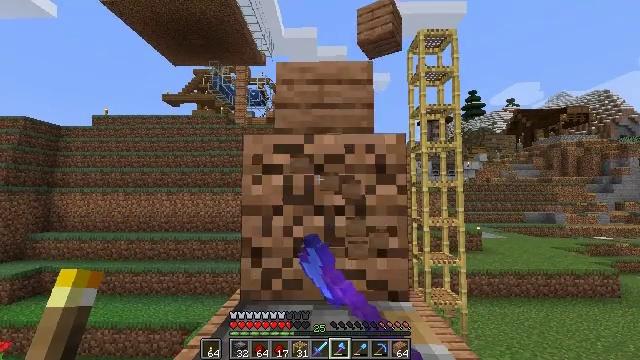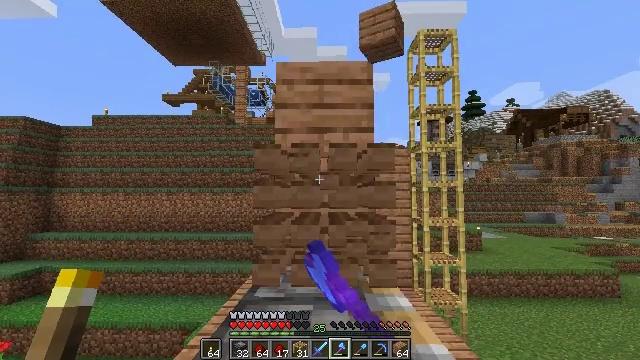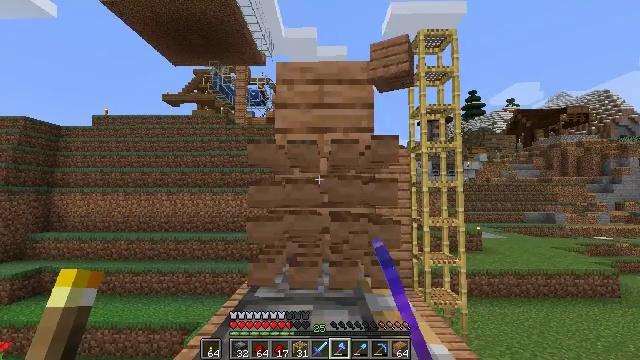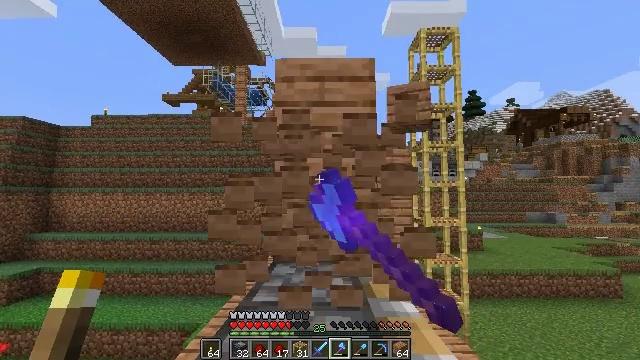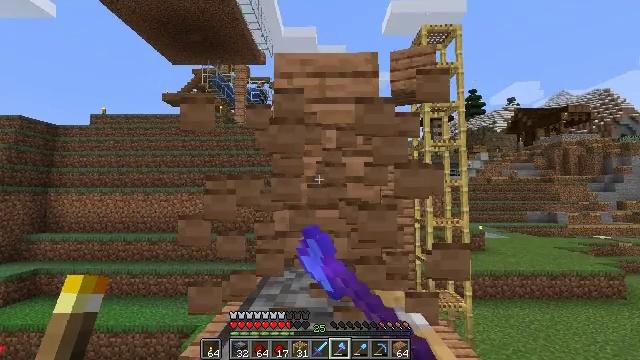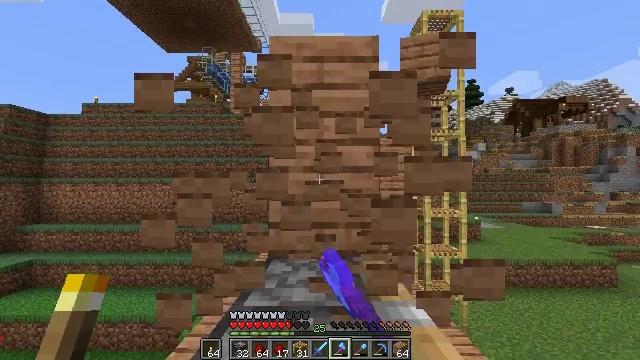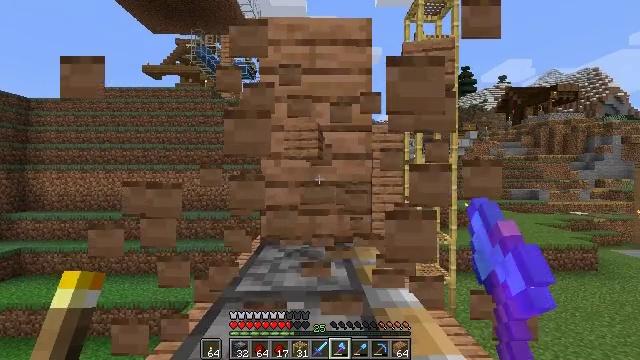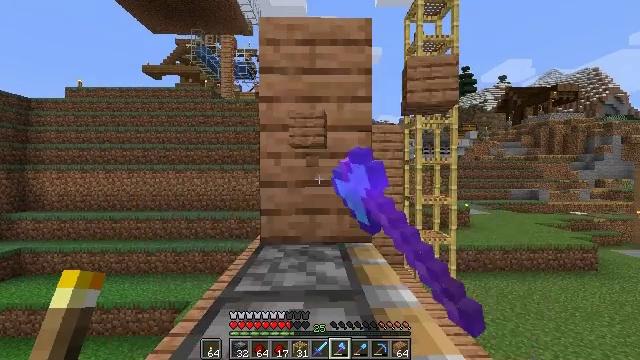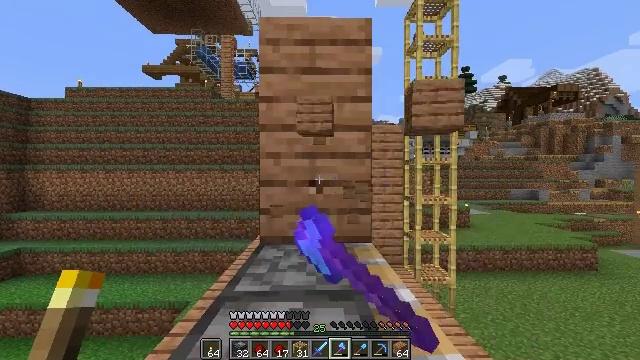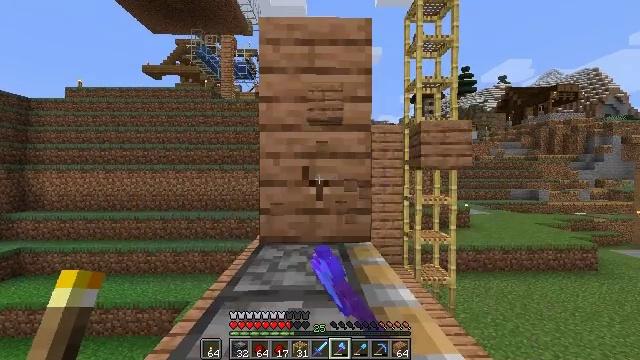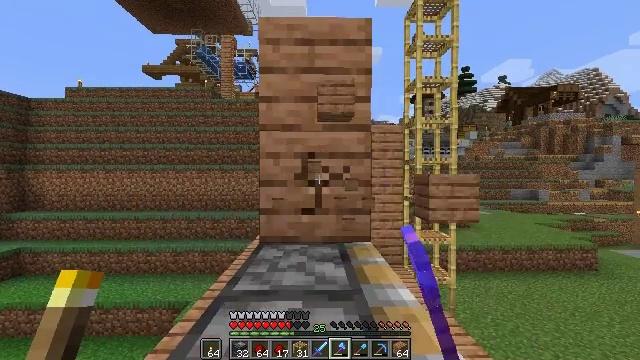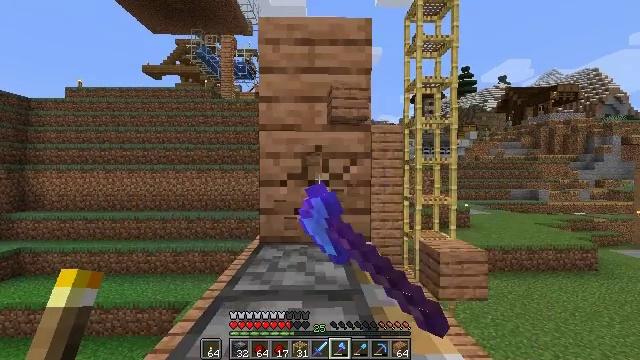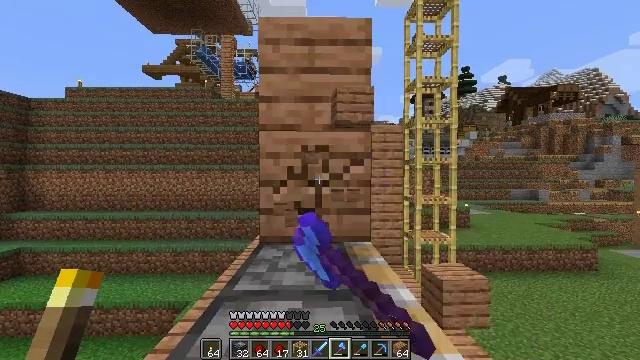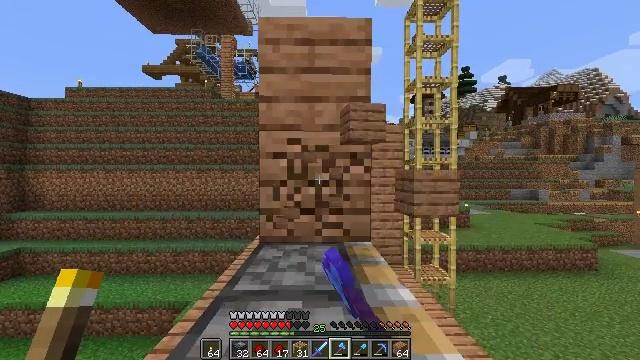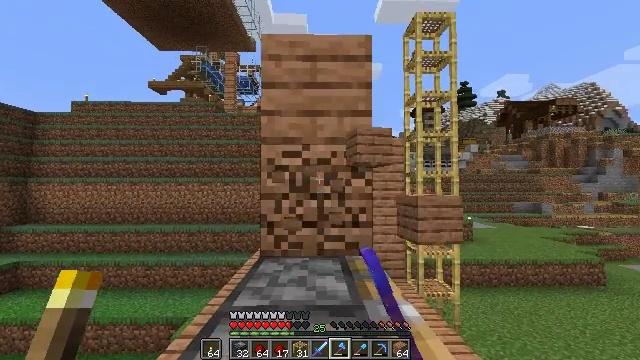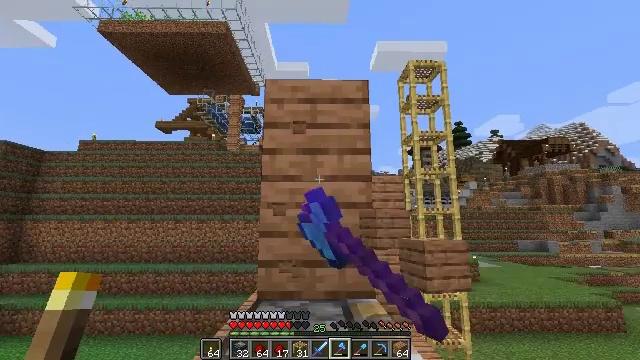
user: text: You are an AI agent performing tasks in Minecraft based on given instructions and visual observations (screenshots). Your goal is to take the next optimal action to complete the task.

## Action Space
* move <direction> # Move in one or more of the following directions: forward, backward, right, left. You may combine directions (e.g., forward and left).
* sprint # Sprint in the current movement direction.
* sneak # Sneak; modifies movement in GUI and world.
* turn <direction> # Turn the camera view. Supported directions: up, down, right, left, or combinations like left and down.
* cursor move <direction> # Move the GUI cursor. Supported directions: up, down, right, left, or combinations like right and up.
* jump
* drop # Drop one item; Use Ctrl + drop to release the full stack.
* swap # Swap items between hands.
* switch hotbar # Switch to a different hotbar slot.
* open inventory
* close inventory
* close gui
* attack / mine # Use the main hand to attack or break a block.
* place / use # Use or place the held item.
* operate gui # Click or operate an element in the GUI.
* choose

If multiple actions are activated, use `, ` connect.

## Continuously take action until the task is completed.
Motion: motion action
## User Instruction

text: Break the jungle planks to recycle them.
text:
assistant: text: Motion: attack / mine
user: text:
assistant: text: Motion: attack / mine
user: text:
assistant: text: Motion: move forward, attack / mine
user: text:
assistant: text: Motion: move forward, attack / mine
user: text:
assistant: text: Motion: move forward, turn down, attack / mine
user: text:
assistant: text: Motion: move forward, turn right and down, attack / mine
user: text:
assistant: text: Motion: attack / mine
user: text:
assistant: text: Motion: attack / mine
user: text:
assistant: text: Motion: attack / mine
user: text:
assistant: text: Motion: attack / mine
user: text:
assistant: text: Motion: attack / mine
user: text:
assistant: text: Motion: attack / mine
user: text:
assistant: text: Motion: attack / mine
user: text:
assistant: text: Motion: turn up, attack / mine
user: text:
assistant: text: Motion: turn up, attack / mine
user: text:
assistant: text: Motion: turn up, attack / mine
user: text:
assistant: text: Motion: turn up, attack / mine
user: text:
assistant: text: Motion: attack / mine
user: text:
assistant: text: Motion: attack / mine
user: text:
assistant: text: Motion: attack / mine
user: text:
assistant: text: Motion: attack / mine
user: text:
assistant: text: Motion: attack / mine
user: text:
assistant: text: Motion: attack / mine
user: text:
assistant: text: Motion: attack / mine
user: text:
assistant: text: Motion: attack / mine
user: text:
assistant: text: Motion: attack / mine
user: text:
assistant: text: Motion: attack / mine
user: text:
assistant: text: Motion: turn down, attack / mine
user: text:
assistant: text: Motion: turn down, attack / mine
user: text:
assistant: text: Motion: turn down, attack / mine